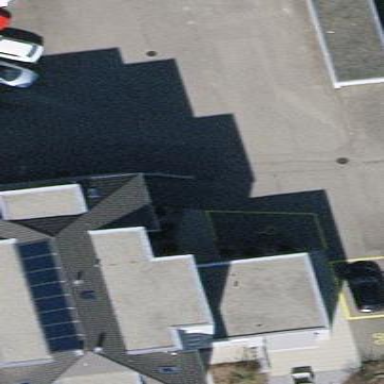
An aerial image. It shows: Image showing building with apartments.